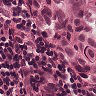
Metastatic tissue present: no